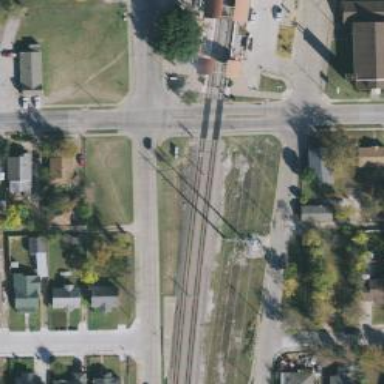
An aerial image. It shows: Crossing for the railway.